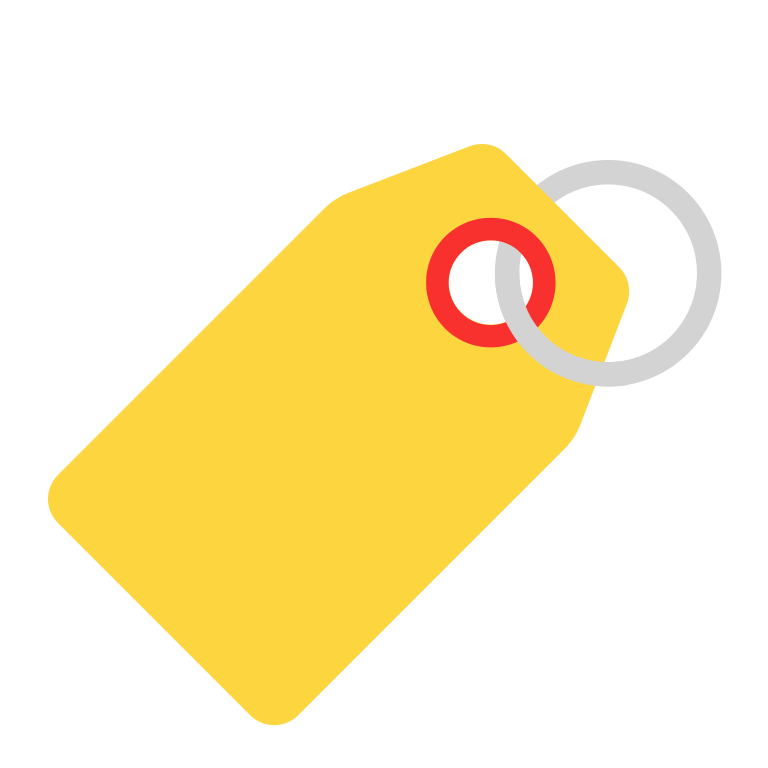
label flat